Aerial crown-view tile of a tropical tree (Barro Colorado Island, Panama), acquired 20250317:
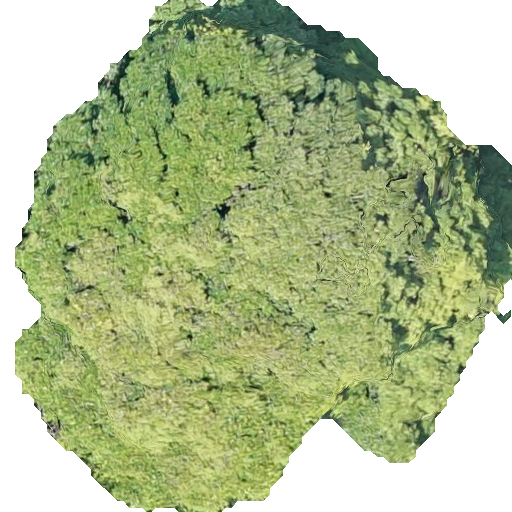
Species: Prioria copaifera
GBIF accepted scientific name: Prioria copaifera
Crown area: 281.015 m²